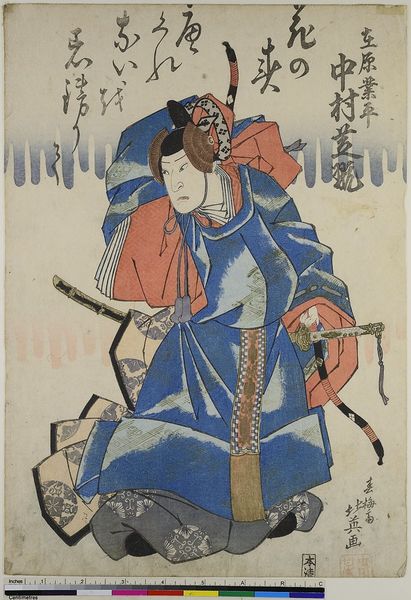
Titel: Der Schauspieler Nakamura Shikan II als Ariwara no Narihira
Künstler: Shunbaisai Hokuei
Standort: Hamburg
Institution: Museum für Kunst und Gewerbe Hamburg
Schlagwörter: blau, mann, weiß, bunt, hintergrund, rot, falten, figur, gewand, stoff, person, theater, holzschnitt, schrift, farbe, graphik, schriftzeichen, asien, druckgraphik, druckgrafik, schwert, krieger, zeit, schauspieler, farbholzschnitt, osten, schauspielerin, bleu, kimono, kabuki, edo, reproduktionen, druckerzeugnisse, theateraufführung, ukiyo